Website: lowes
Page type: review-order
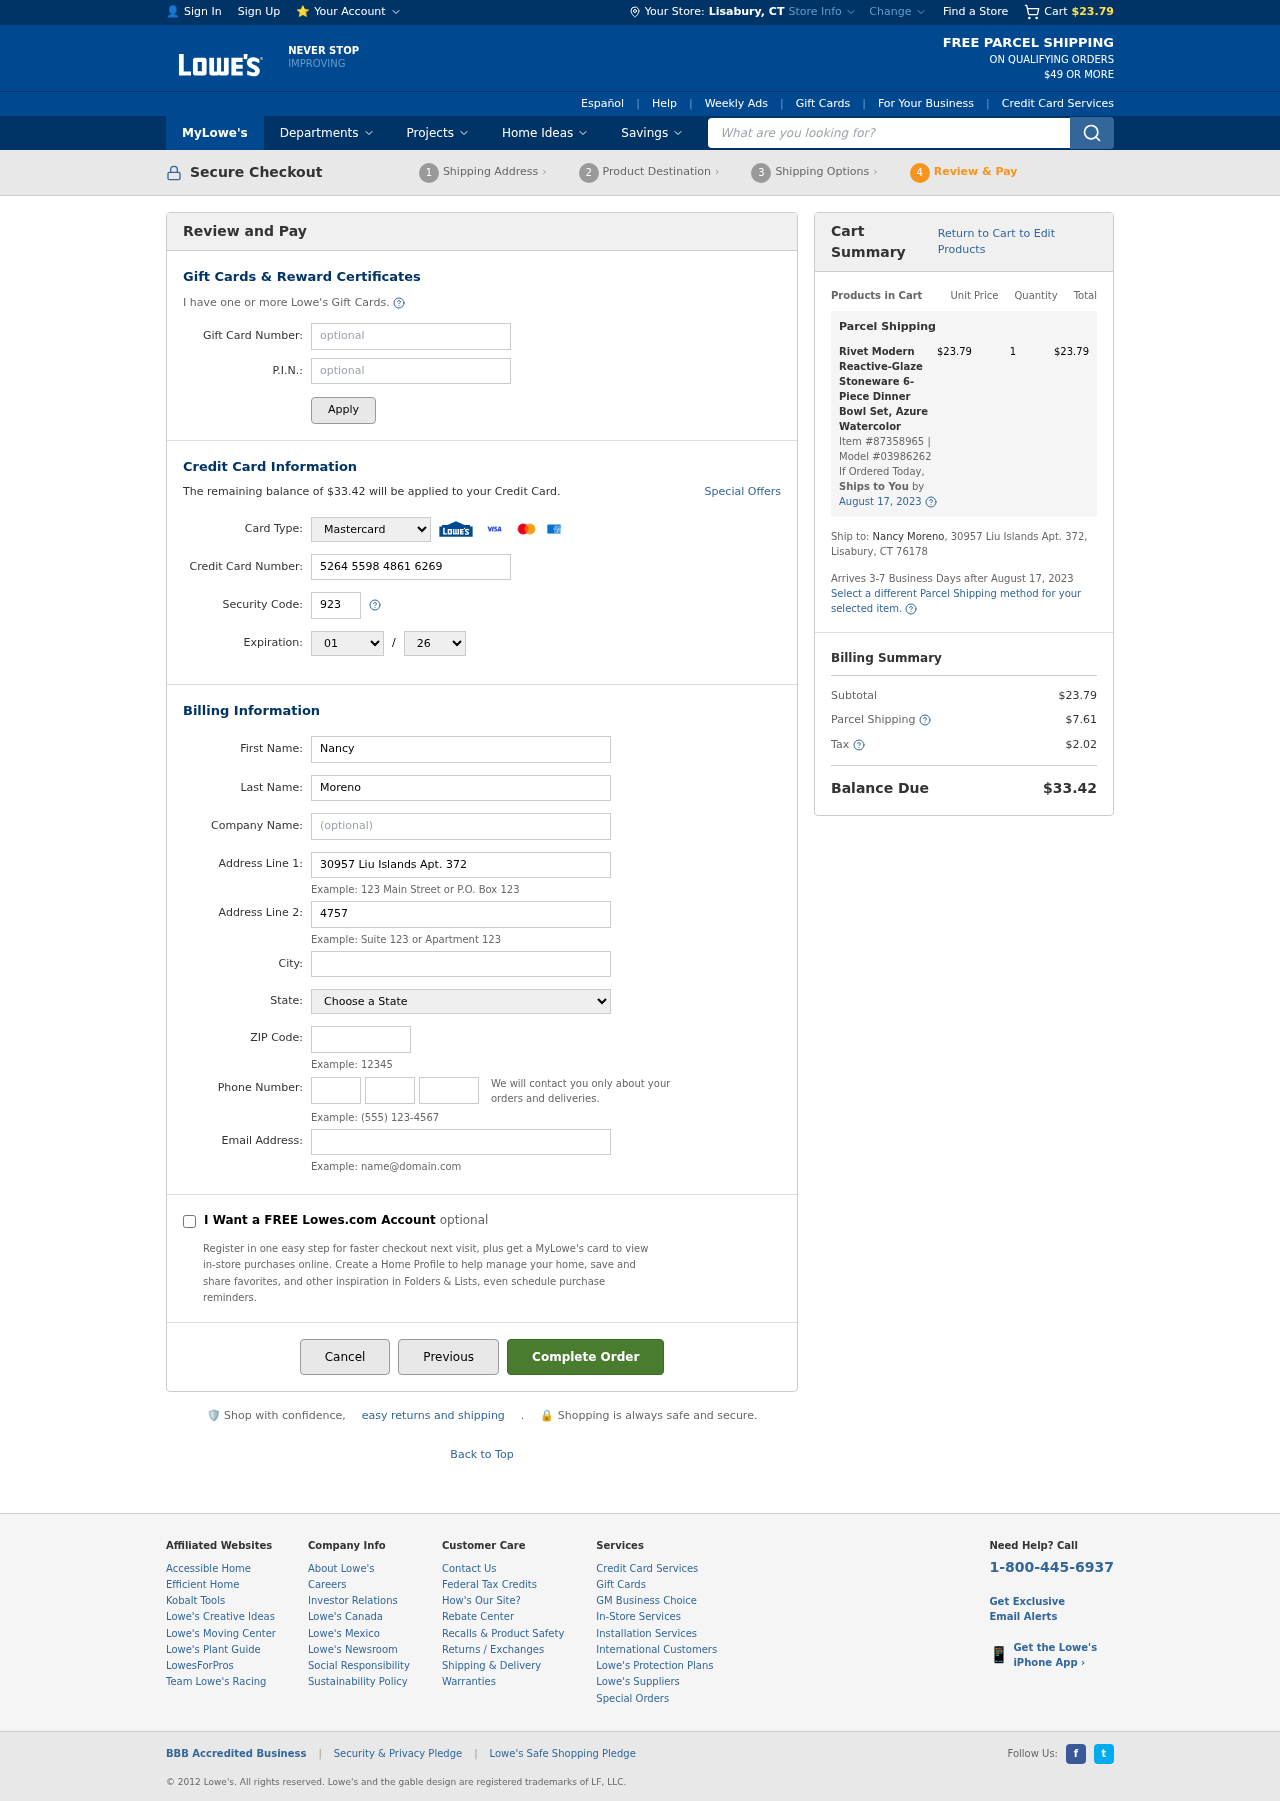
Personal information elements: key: PII_CARD_CVV
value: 923
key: PII_CARD_EXPIRY_MONTH
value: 01
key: PII_CARD_EXPIRY_YEAR
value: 26
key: PII_CARD_NUMBER
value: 5264 5598 4861 6269
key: PII_CARD_TYPE
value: Mastercard
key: PII_CITY
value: Lisabury
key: PII_CITY_STATE
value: Lisabury, CT
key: PII_EMAIL
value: nancy_moreno@yahoo.com
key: PII_FIRSTNAME
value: Nancy
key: PII_LASTNAME
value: Moreno
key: PII_PHONE_AREA
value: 309
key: PII_PHONE_PREFIX
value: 843
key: PII_PHONE_SUFFIX
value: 8331
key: PII_POSTCODE
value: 76178
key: PII_STATE
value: Connecticut
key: PII_STREET
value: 30957 Liu Islands Apt. 372
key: PII_STREET2
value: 30957 Liu Islands Apt. 372
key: PII_STREET2
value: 47576 Park Plain
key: PII_FULLNAME2
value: Nancy Moreno
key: PII_CITY_STATE_ZIP2
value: Lisabury, CT 76178
Product elements: key: PRODUCT1_NAME
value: Rivet Modern Reactive-Glaze Stoneware 6-Piece Dinner Bowl Set, Azure Watercolor
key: PRODUCT1_PRICE
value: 23.79
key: PRODUCT1_QUANTITY
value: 1
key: PRODUCT1_ITEM_NUMBER
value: Item #87358965
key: PRODUCT1_MODEL_NUMBER
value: Model #03986262
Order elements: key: ORDER_SUBTOTAL
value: $23.79
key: ORDER_BALANCE_DUE
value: $33.42
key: ORDER_SHIPPING_DATE
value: August 17, 2023
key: ORDER_ITEM_TOTAL
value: $23.79
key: ORDER_SHIPPING_DATE2
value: August 17, 2023
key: ORDER_SHIPPING_COST
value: $7.61
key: ORDER_TAX
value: $2.02
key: ORDER_TOTAL
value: $33.42
Search elements: key: HEADER_SEARCH
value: What are you looking for?